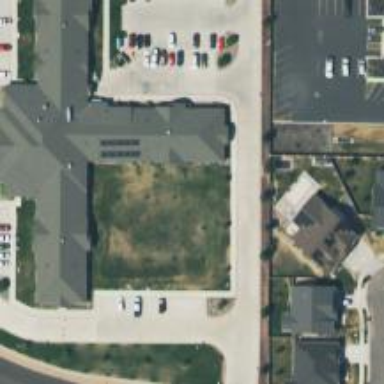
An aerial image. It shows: Commercial building.